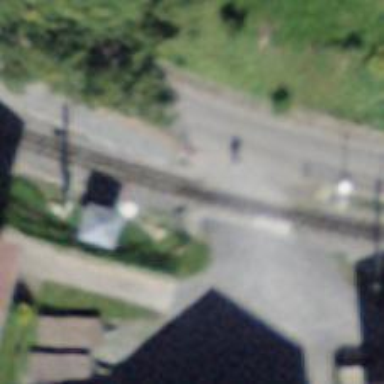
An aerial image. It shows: Narrow-gauge railway with single track. The railway is electrified with contact line.